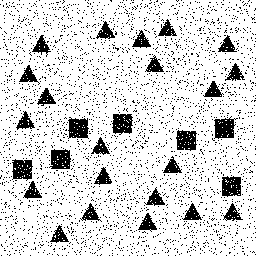
Squares: 7
Triangles: 21
Stars: 0
Total shapes: 28